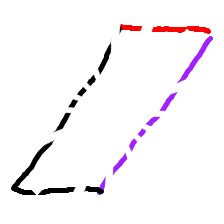
Shape: parallelogram